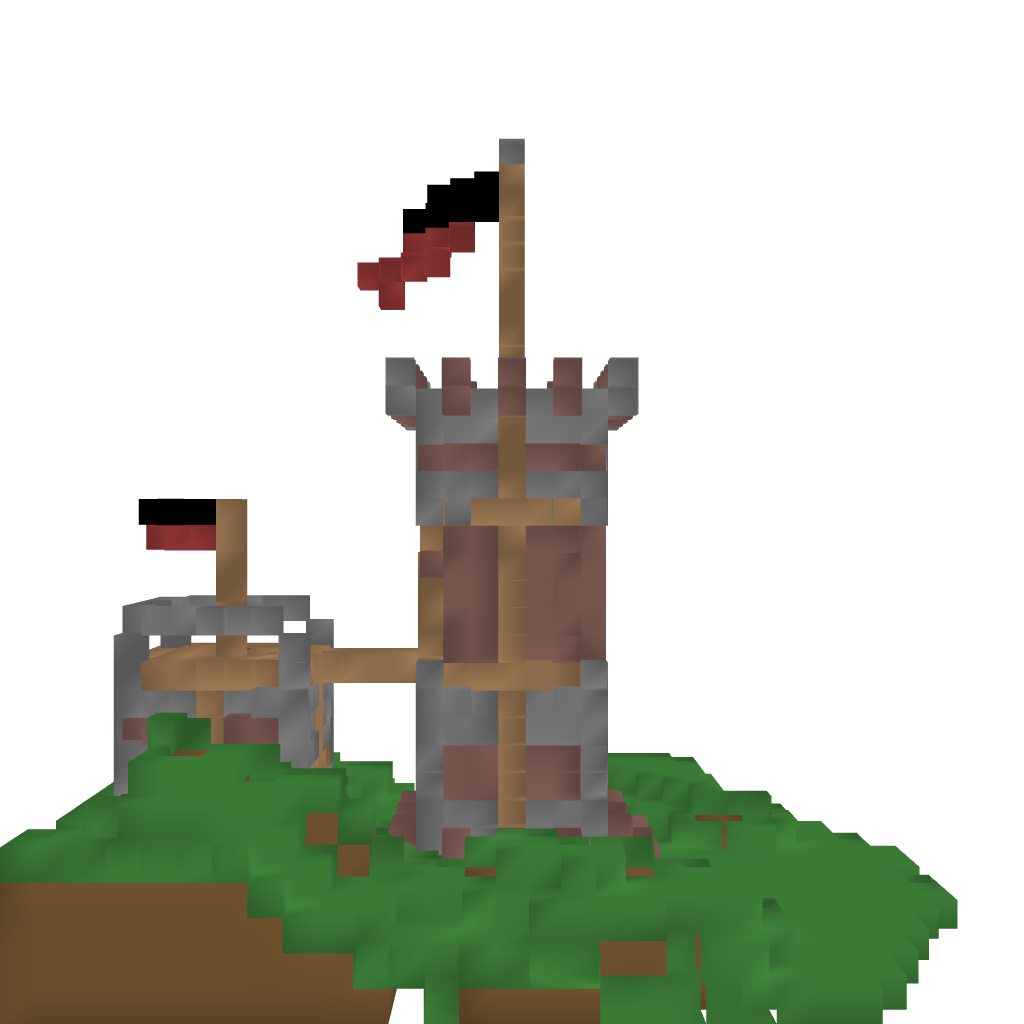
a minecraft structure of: Castle/Chateau bad low quality